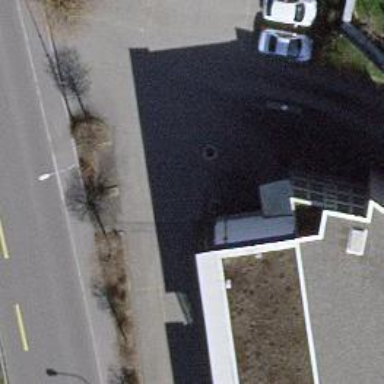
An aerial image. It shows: Car sharing facility.